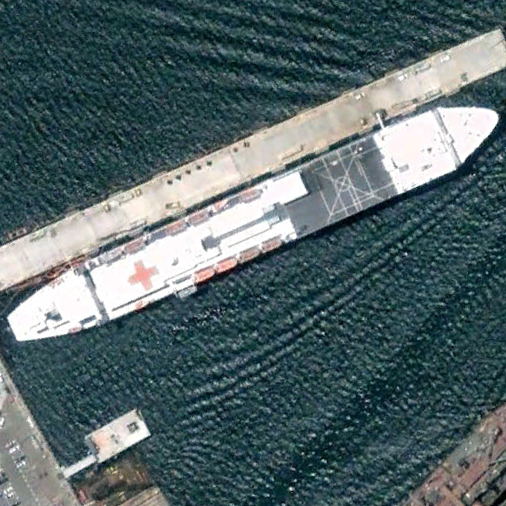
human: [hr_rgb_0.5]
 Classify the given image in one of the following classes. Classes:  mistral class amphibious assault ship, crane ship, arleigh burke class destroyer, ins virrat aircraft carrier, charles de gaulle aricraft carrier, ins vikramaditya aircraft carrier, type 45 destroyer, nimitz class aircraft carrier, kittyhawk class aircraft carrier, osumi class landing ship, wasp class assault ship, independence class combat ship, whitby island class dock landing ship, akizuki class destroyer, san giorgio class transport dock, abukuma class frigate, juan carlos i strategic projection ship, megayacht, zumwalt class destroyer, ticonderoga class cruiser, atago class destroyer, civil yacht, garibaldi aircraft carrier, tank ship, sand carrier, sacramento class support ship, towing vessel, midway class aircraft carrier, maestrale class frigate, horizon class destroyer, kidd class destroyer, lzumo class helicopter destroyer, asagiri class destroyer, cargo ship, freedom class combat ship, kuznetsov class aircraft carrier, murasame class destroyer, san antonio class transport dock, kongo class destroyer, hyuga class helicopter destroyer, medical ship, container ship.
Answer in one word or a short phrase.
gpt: Medical ship